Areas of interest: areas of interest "Shopping Mall"
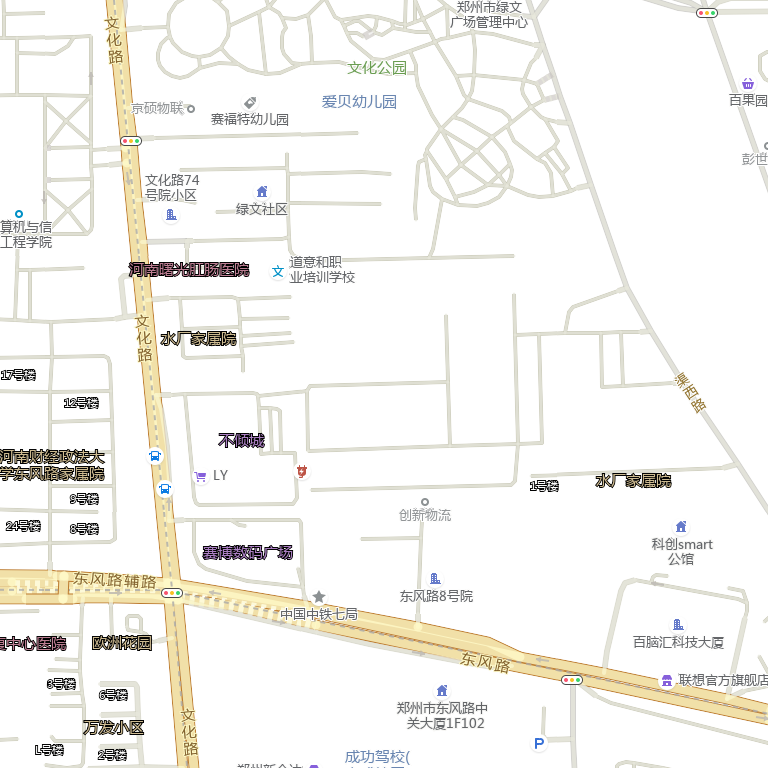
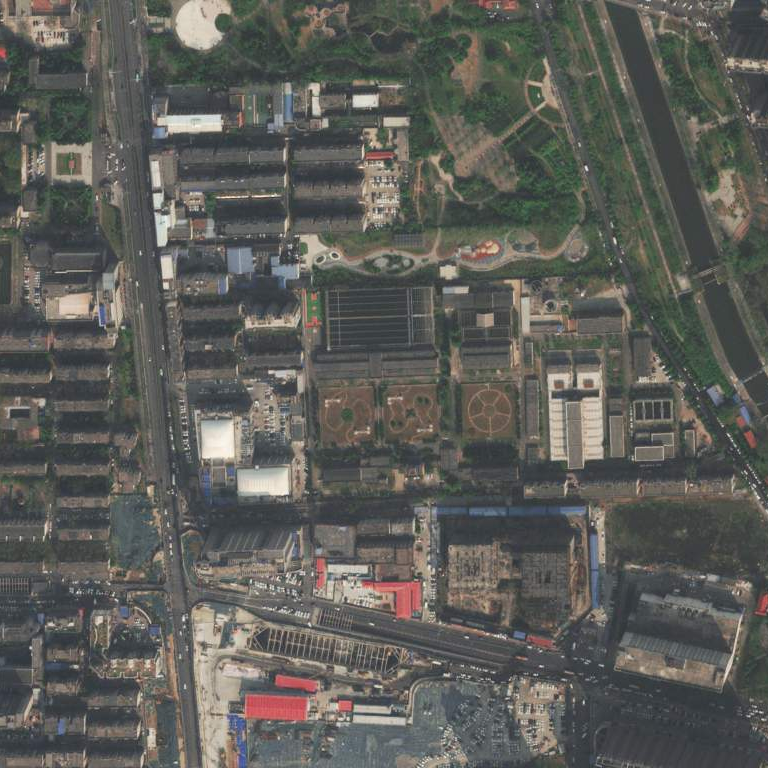